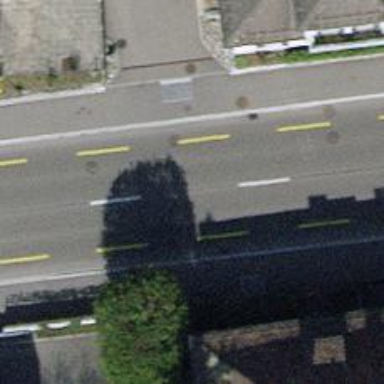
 featuring sidewalks on both sides and designated cycle lane."